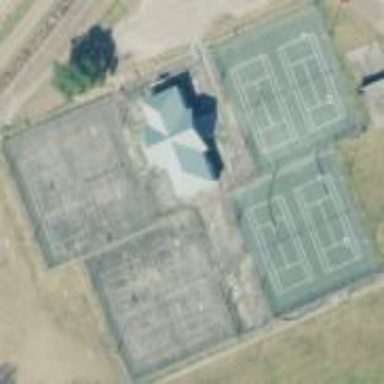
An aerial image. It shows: Tennis court on pitch designated for leisure land.